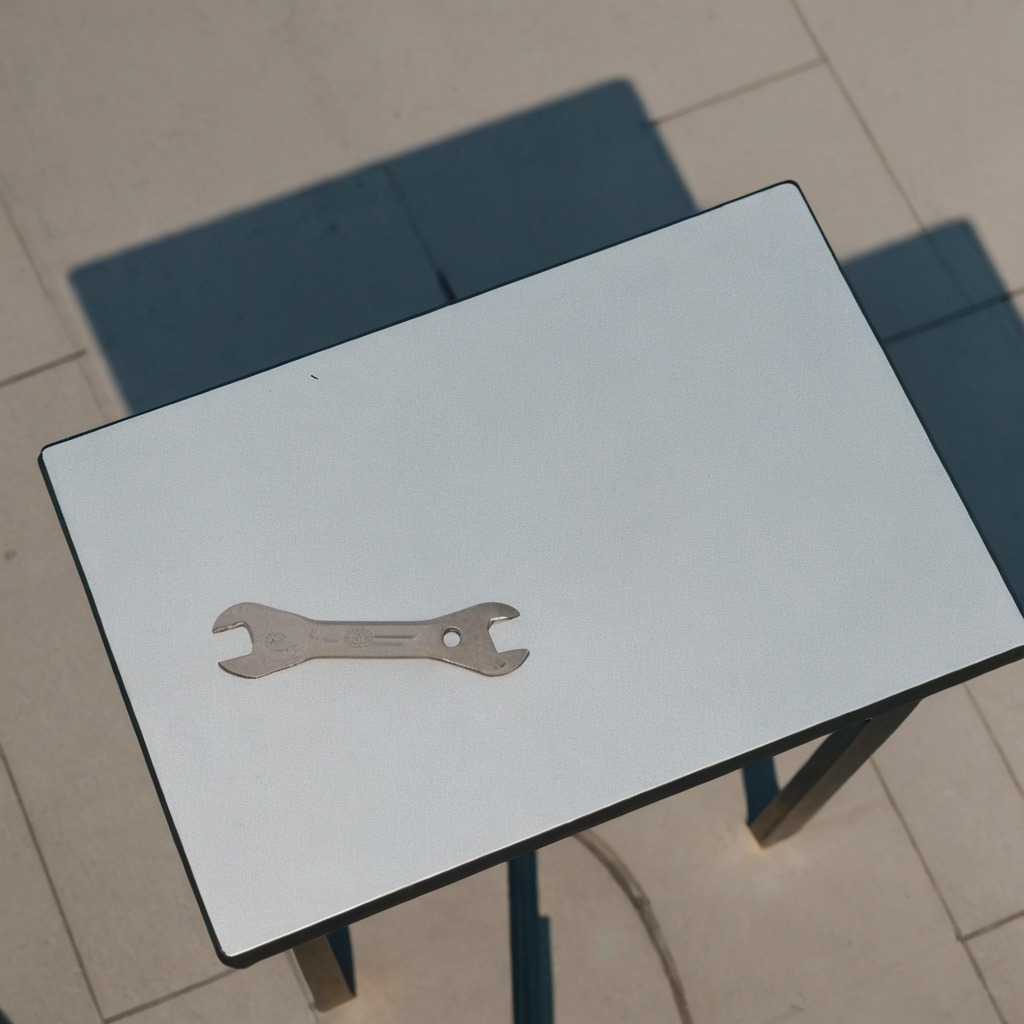
An wrench is lying on a clean utility table in a temporary outdoor tool station.